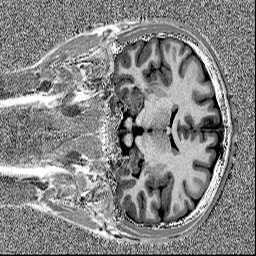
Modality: MP2RAGE
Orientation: coronal
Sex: male